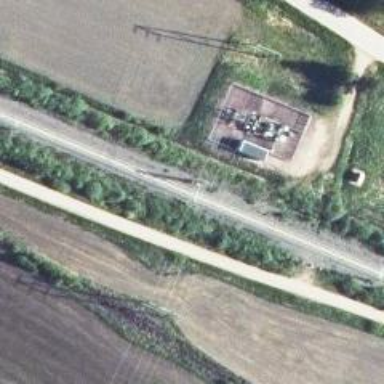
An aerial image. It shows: Overhead neutral section for railway electricity.